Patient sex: F
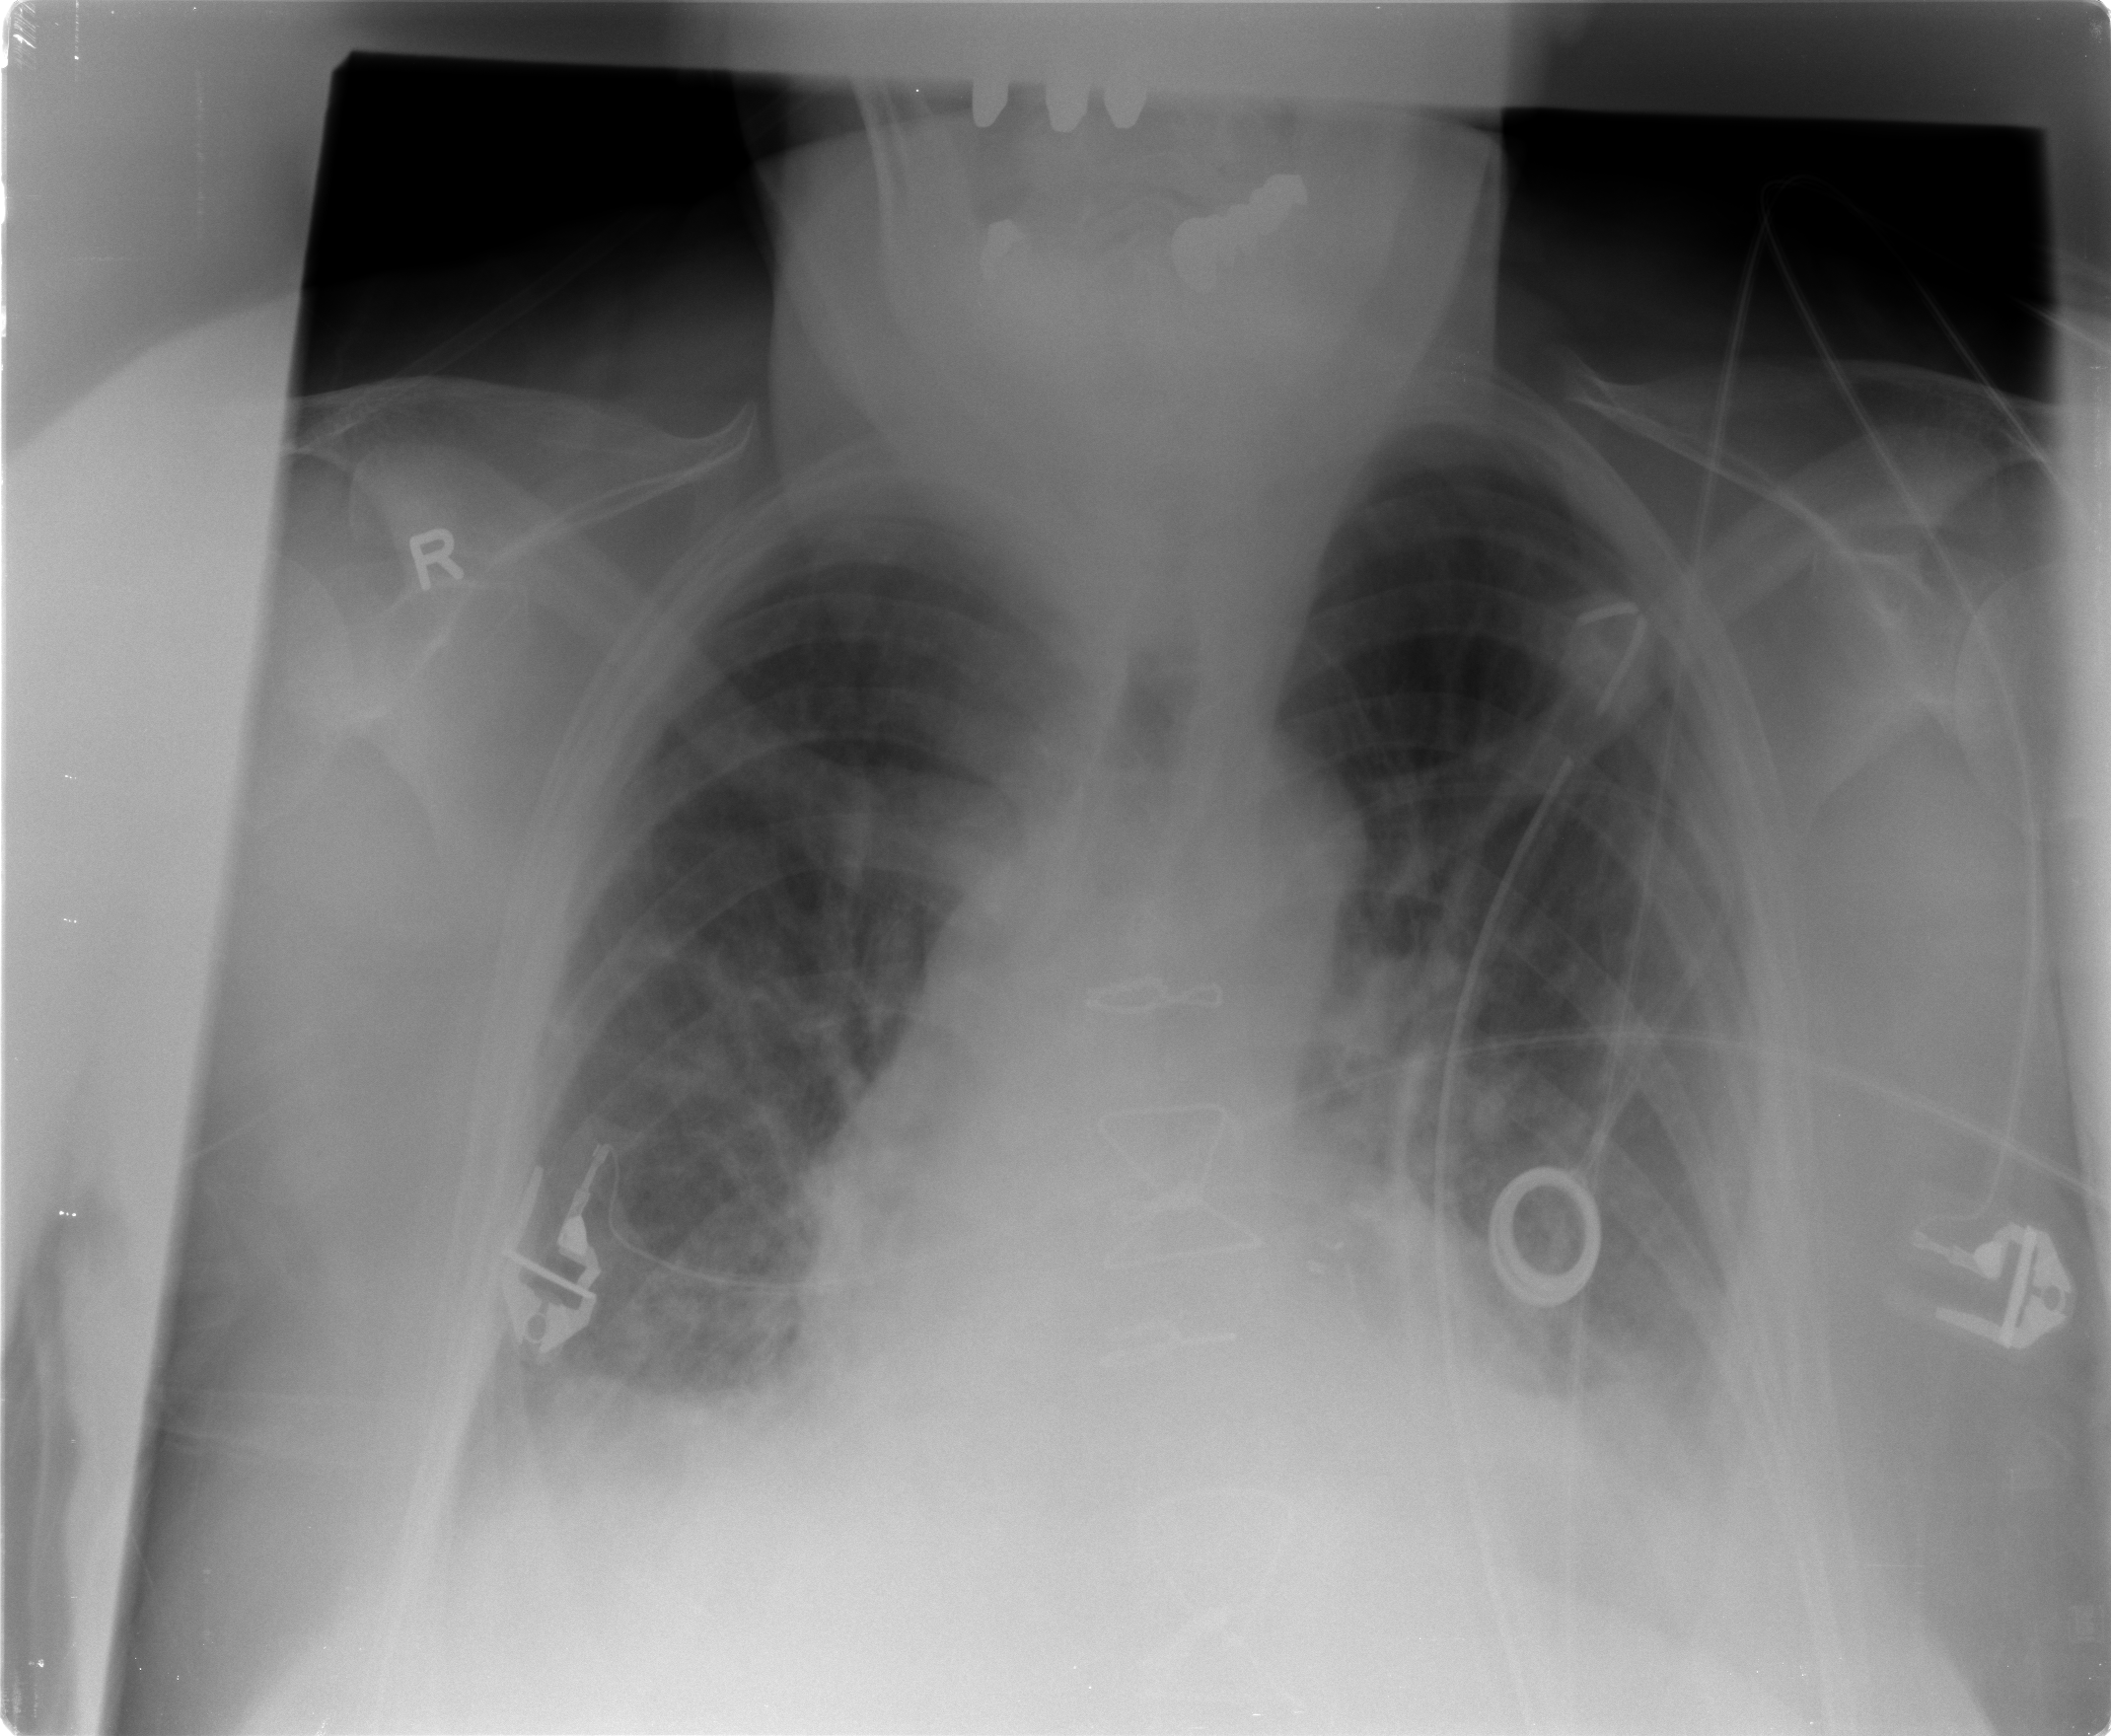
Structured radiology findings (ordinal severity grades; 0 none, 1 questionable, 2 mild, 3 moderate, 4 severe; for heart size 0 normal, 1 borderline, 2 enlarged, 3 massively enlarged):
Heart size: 2
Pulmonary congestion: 2
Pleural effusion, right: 2
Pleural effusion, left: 2
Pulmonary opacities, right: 2
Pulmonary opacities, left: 2
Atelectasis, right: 2
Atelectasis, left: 2